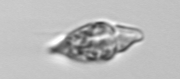
Label: Amphidinium